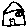
Label: house